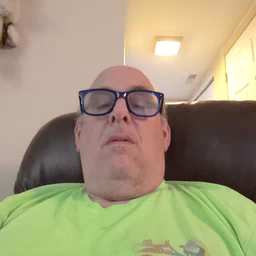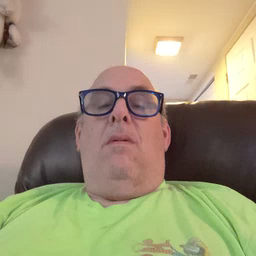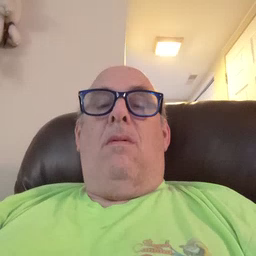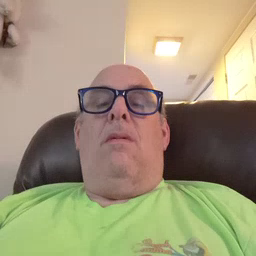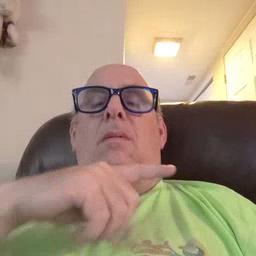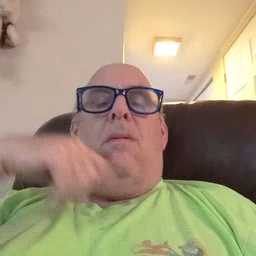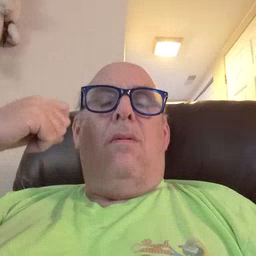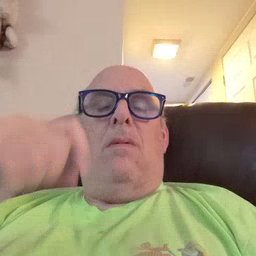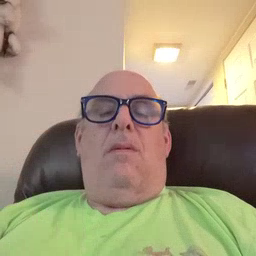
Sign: dry